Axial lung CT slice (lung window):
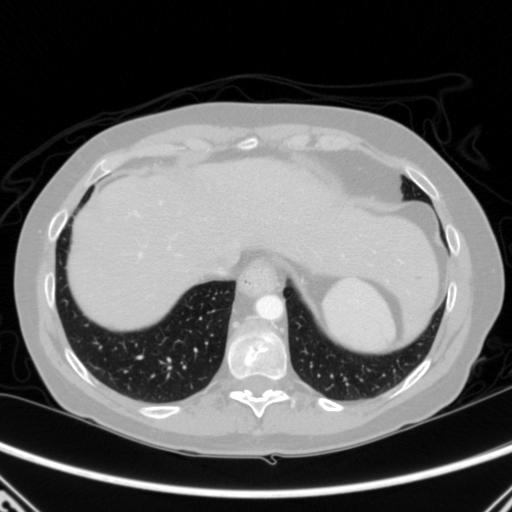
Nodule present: no